Interaction volume radius: 5 \u00c5
Interaction volume height: 10 \u00c5
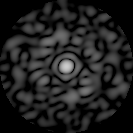
Disorder parameter: 0.8628